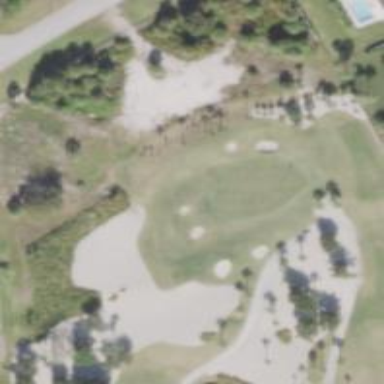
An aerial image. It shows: Golf hole.